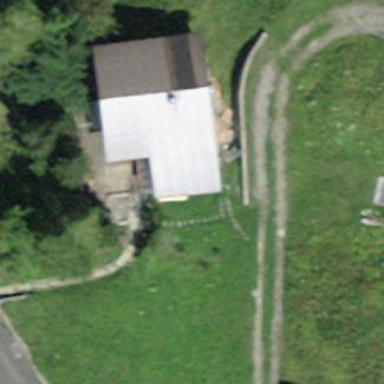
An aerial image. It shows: Detached building.